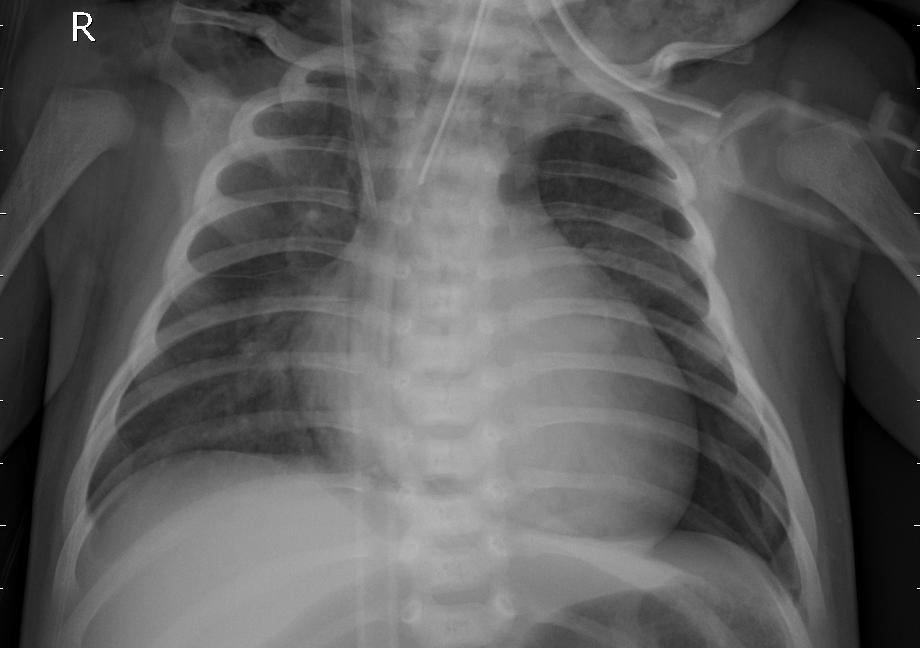
Diagnosis: PNEUMONIA